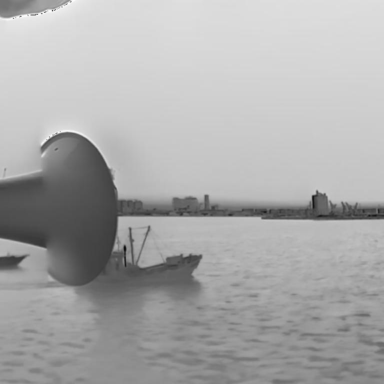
There is a liner in the infrared image.